Question: I'm new to reporting services and having trouble getting a report to render correctly on my ASPX page. I'm using
other than IE & Firefox, in all browsers content is overlapping.
Any suggestions appreciated!!
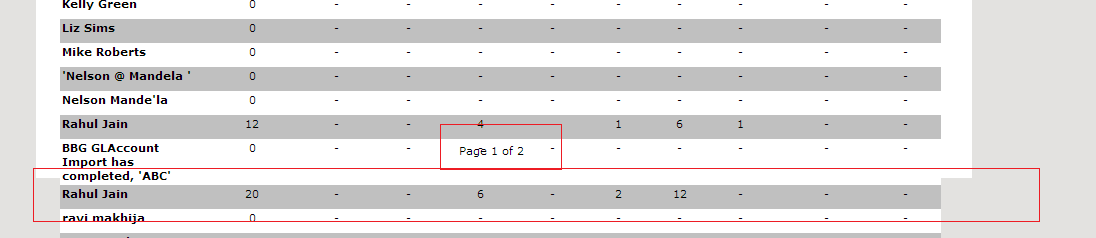
Answer: Holy crap.. resolved by created below script.
'''
Sys.WebForms.PageRequestManager.getInstance().add_endRequest(function () { fixToolbar(); });
function fixToolbar() {
$("#ctl00_ReportViewer1_Toolbar table").each(function (i, item) {
$(item).css('display', 'inline-block');
});
}
'''